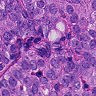
Metastatic tissue present: yes